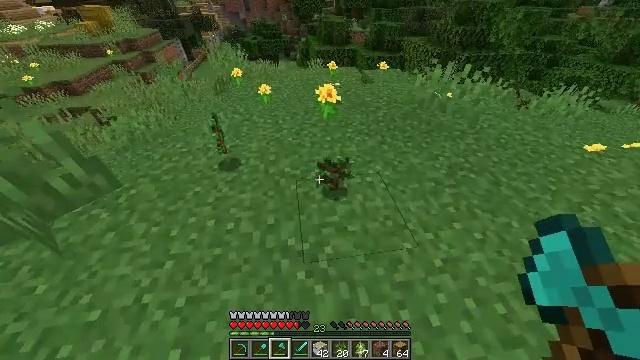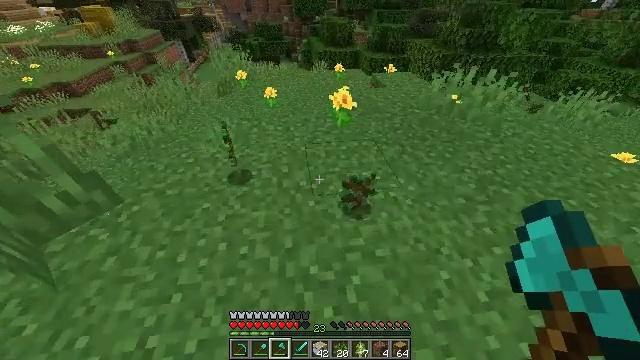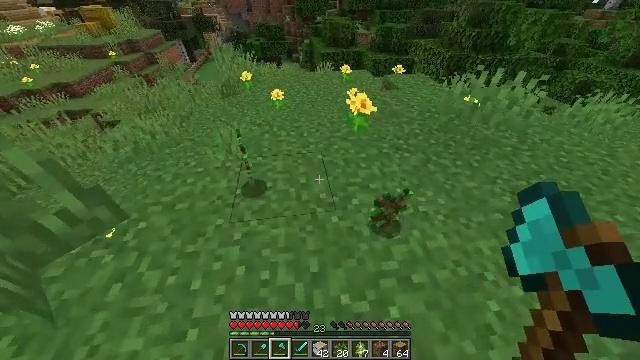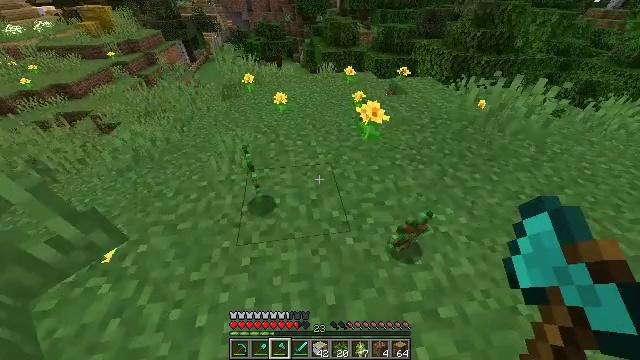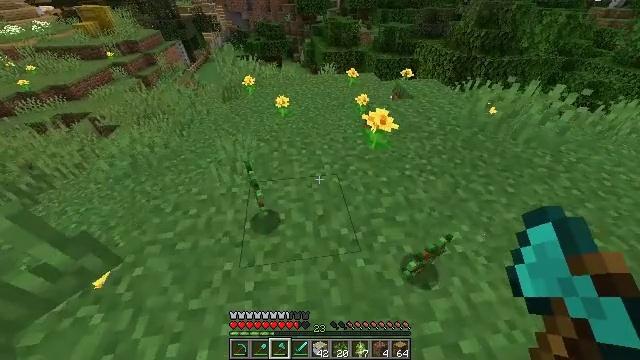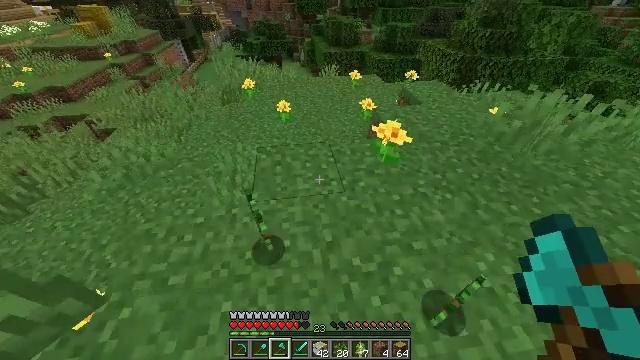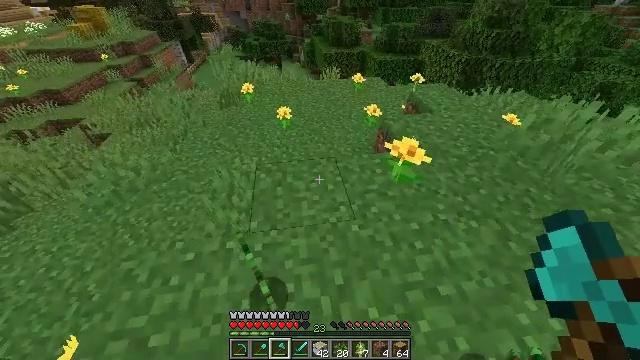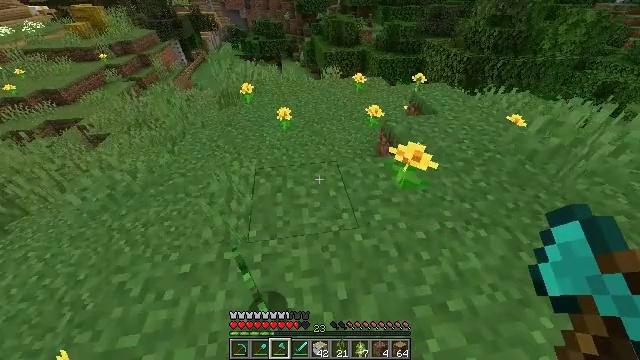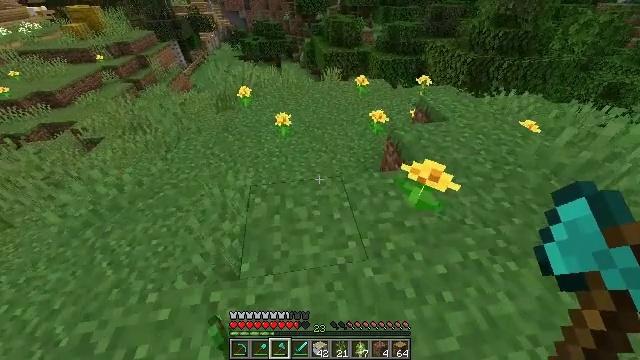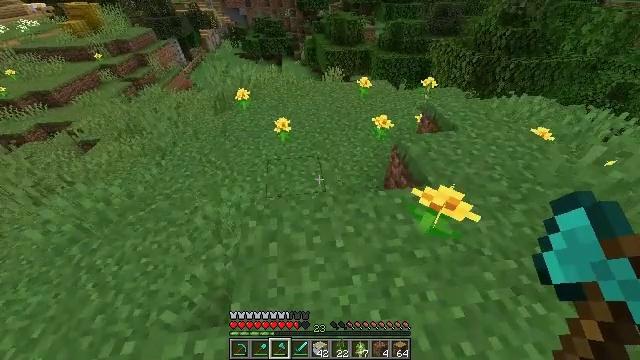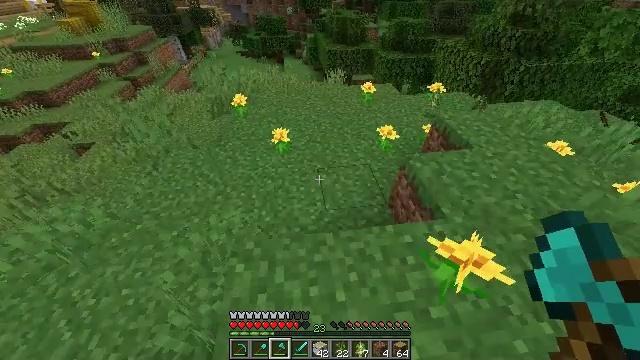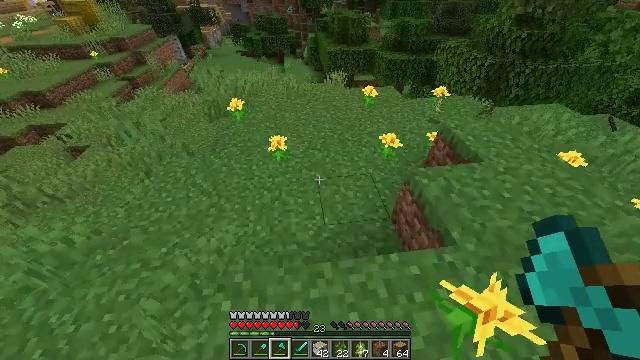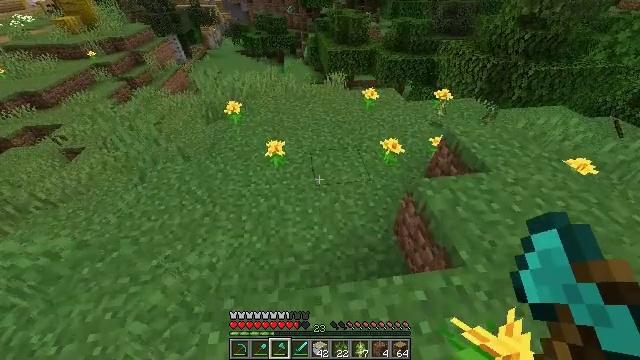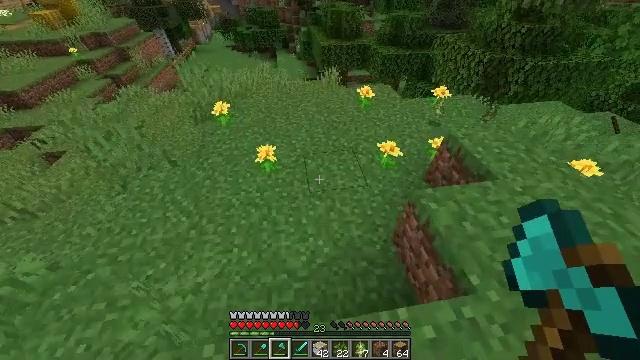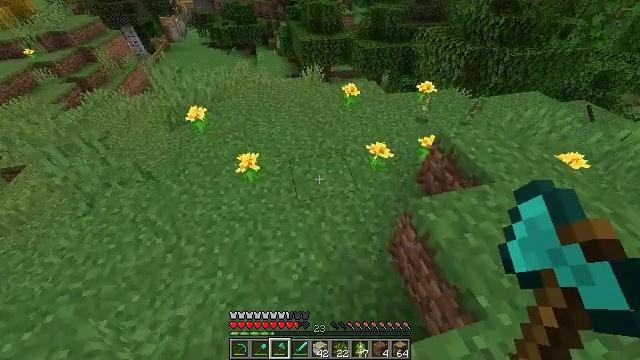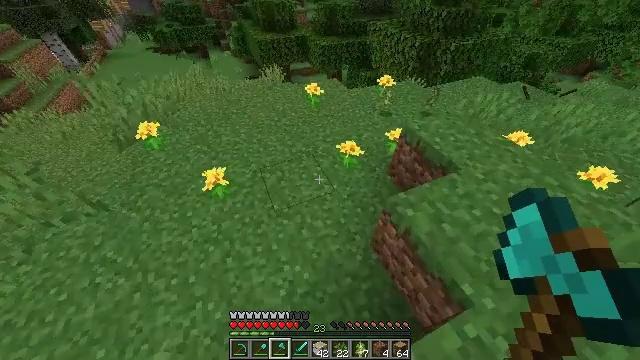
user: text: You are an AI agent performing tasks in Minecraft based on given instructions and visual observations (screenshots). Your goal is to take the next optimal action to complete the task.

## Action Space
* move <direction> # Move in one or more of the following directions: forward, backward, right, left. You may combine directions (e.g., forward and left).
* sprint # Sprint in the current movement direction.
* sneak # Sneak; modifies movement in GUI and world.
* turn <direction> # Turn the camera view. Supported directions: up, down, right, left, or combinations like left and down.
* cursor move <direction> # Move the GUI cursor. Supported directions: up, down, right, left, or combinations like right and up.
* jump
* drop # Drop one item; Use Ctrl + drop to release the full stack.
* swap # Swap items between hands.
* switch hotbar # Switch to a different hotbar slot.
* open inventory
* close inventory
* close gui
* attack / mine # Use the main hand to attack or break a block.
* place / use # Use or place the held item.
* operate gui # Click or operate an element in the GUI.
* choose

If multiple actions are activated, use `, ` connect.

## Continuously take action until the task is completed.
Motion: motion action
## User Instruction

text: Transform a pumpkin into pumpkin seeds via crafting.
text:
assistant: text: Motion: move forward and move left, sprint
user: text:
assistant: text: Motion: move forward and move left, sprint
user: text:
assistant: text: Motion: move forward, sprint
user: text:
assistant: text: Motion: move forward, sprint
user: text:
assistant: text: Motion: move forward, sprint
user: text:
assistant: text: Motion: move forward, sprint
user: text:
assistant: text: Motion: move forward, sprint
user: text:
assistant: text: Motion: move forward, sprint
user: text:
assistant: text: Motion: move forward, sprint
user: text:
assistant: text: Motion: move forward, sprint
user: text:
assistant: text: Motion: move forward, sprint
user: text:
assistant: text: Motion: move forward, sprint
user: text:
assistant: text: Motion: move forward, sprint, turn right and down
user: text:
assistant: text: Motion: move forward, sprint, turn right and down
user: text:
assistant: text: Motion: move forward, sprint, turn right
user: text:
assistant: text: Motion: move forward and move right, sprint, turn right
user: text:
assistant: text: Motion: move forward and move right, sprint, turn right
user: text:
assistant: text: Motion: move forward and move right, sprint, turn right
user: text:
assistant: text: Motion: move forward and move right, sprint, turn right
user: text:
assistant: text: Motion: move forward and move right, sprint
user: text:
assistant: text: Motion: move forward and move right, sprint
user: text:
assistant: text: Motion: move forward and move right, sprint
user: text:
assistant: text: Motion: move forward and move right, sprint
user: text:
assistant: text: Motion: move forward, sprint
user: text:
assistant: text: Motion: move forward, sprint
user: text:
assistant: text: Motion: move forward, sprint
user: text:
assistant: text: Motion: move forward, sprint, turn right
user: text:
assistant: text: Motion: move forward, sprint, turn right, jump
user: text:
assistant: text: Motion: move forward, sprint, turn right, jump
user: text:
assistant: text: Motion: move forward, sprint, turn right, jump